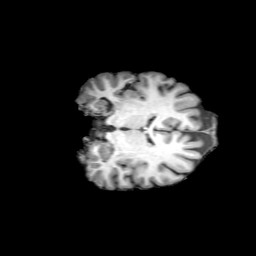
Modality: T1w
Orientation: coronal
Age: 22
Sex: female
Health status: ill